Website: apple
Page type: billing-address
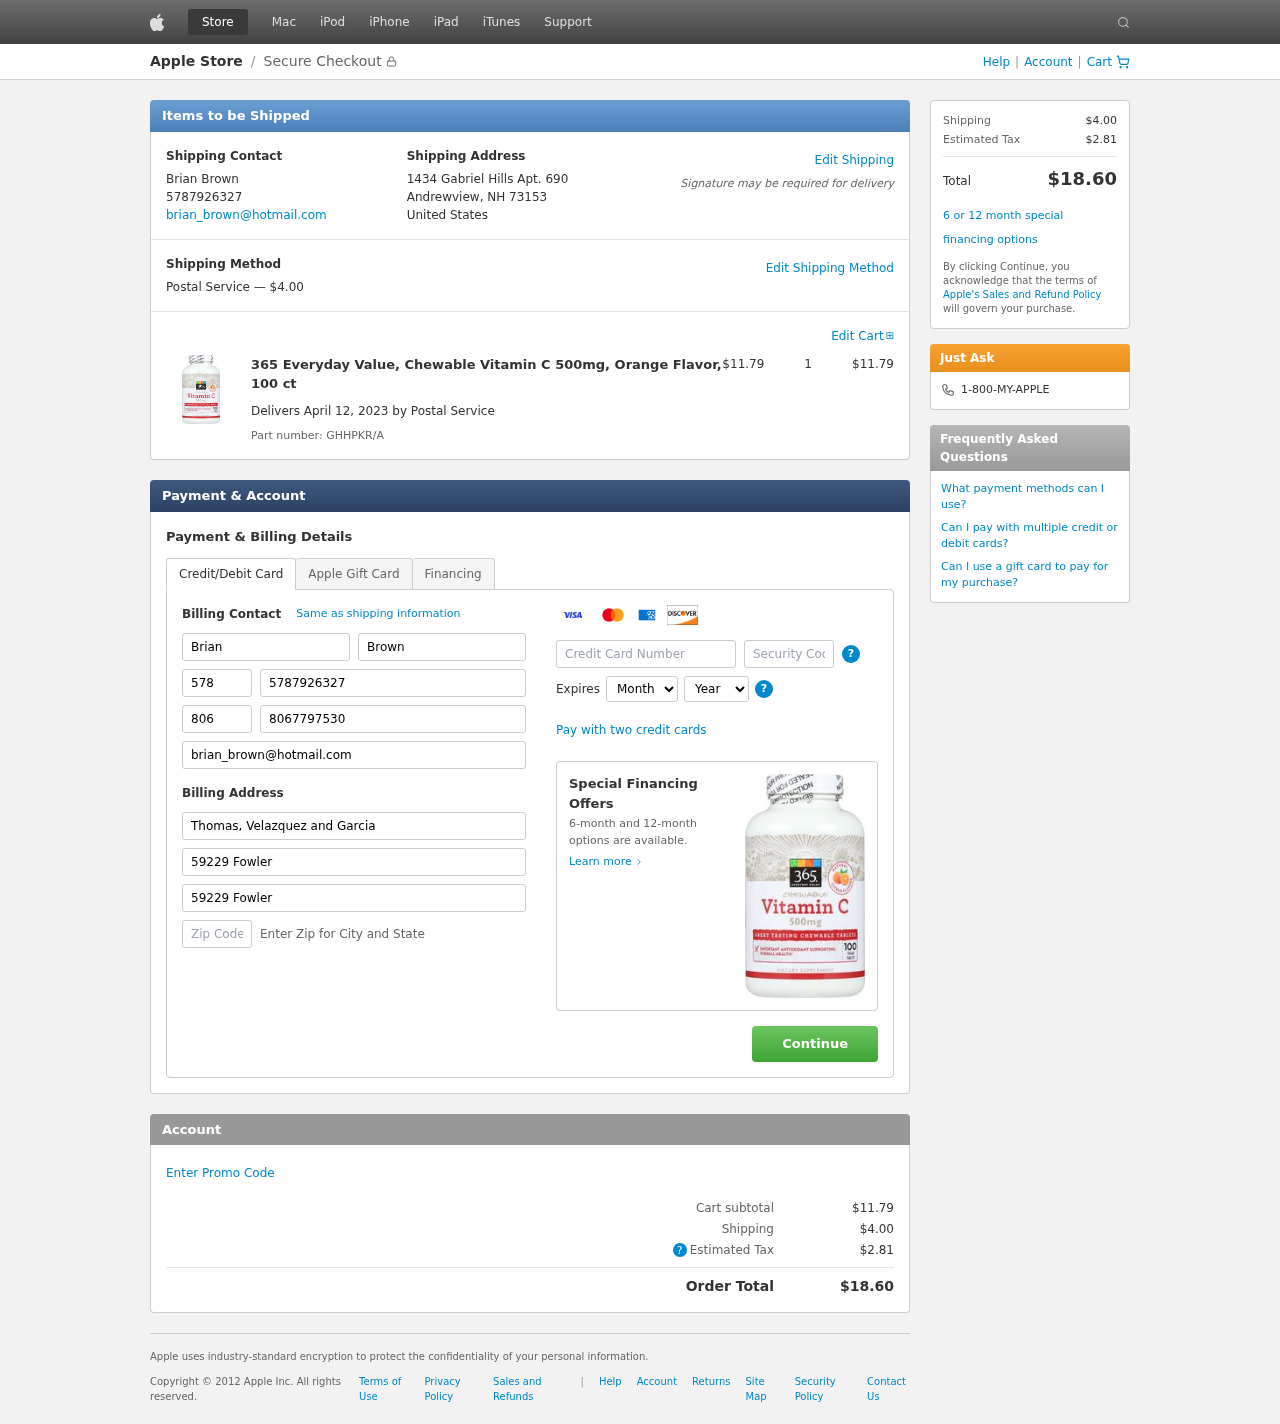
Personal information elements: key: PII_CARD_CVV
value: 708
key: PII_CARD_EXPIRY_MONTH
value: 10
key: PII_CARD_EXPIRY_YEAR
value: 26
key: PII_CARD_NUMBER
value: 2265 8616 0607 5936
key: PII_CITY_STATE_ZIP
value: Andrewview, NH 73153
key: PII_COMPANY
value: Thomas, Velazquez and Garcia
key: PII_COUNTRY
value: United States
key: PII_EMAIL
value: brian_brown@hotmail.com
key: PII_FIRSTNAME
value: Brian
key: PII_FULLNAME
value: Brian Brown
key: PII_LASTNAME
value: Brown
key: PII_PHONE
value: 5787926327
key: PII_PHONE_ALT
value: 8067797530
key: PII_PHONE_ALT_AREA
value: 806
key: PII_PHONE_AREA
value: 578
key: PII_POSTCODE2
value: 98270
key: PII_STREET
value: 1434 Gabriel Hills Apt. 690
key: PII_STREET2
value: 59229 Fowler Points
Product elements: key: PRODUCT1_NAME
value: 365 Everyday Value, Chewable Vitamin C 500mg, Orange Flavor, 100 ct
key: PRODUCT1_PRICE
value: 11.79
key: PRODUCT1_QUANTITY
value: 1
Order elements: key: ORDER_SHIPPING_COST
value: $4.00
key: ORDER_SUBTOTAL
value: $11.79
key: ORDER_DELIVERY_DATE
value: April 12, 2023
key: ORDER_PART_NUMBER
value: GHHPKR/A
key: ORDER_TAX
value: $2.81
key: ORDER_TOTAL
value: $18.60